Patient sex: M
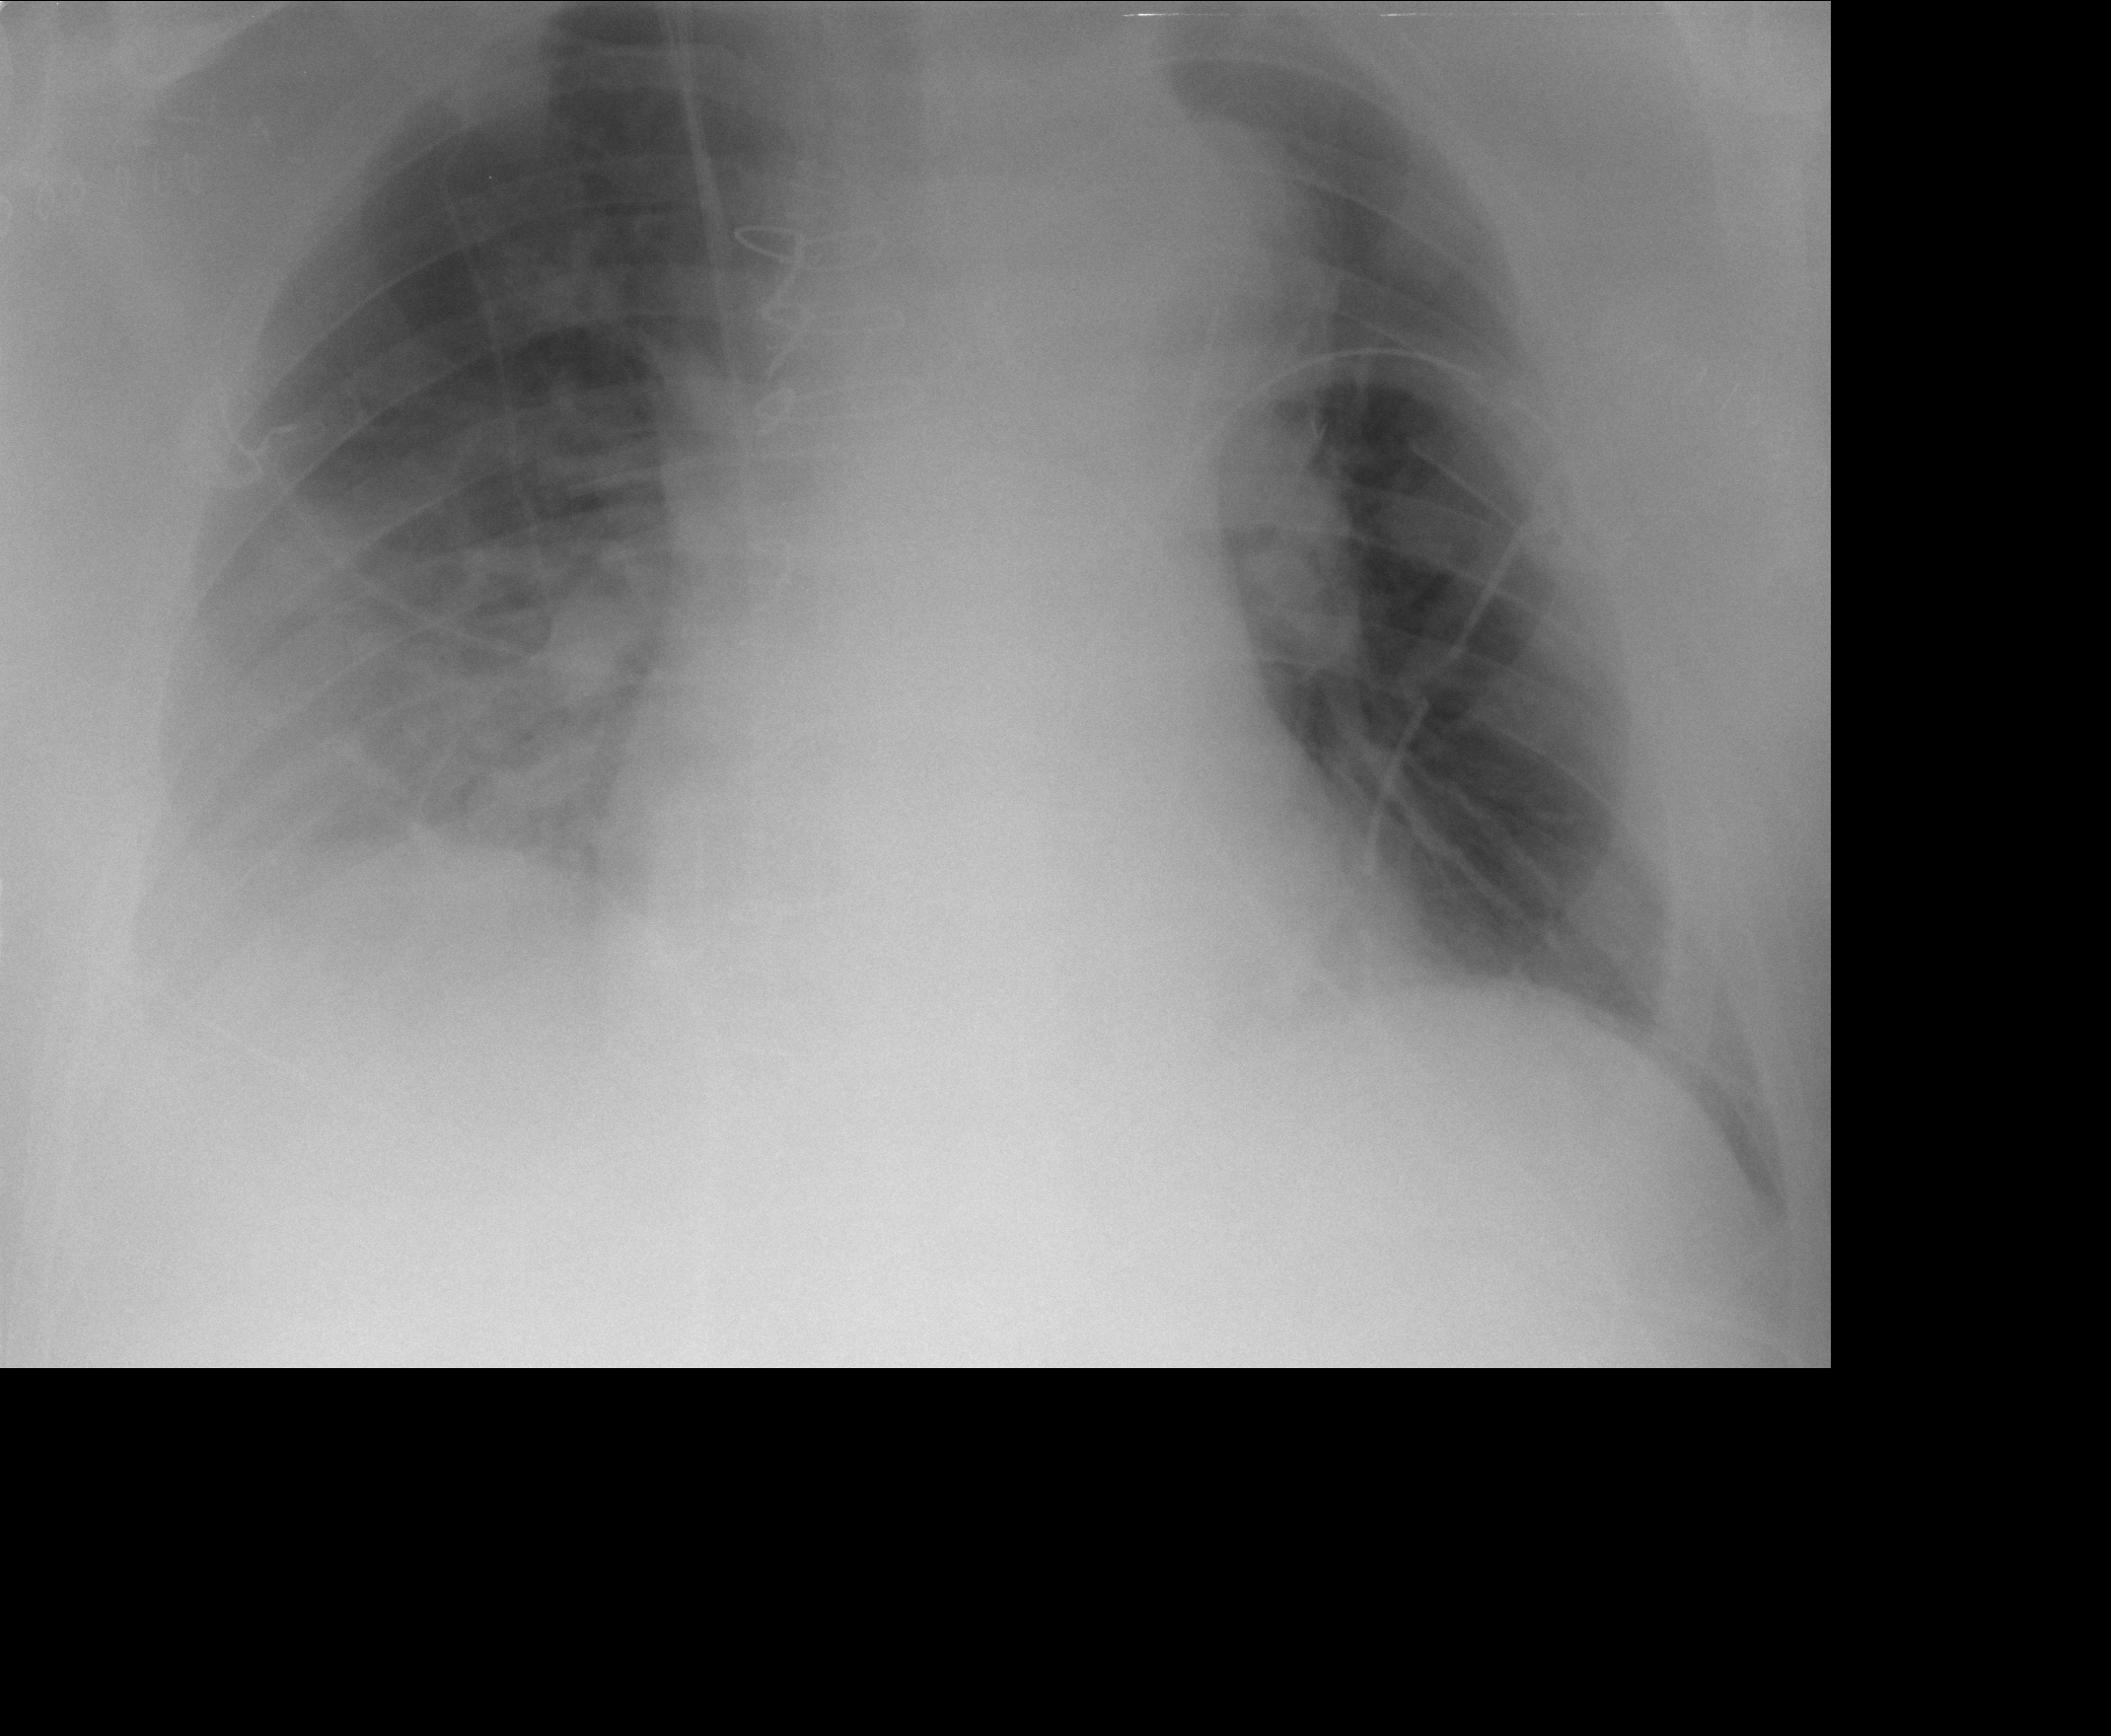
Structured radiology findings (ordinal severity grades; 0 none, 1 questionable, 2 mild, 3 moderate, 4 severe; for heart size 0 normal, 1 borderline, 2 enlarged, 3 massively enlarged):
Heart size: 2
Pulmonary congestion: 2
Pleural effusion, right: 2
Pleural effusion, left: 0
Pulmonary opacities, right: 0
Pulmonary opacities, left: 0
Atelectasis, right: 2
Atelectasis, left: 1